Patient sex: M
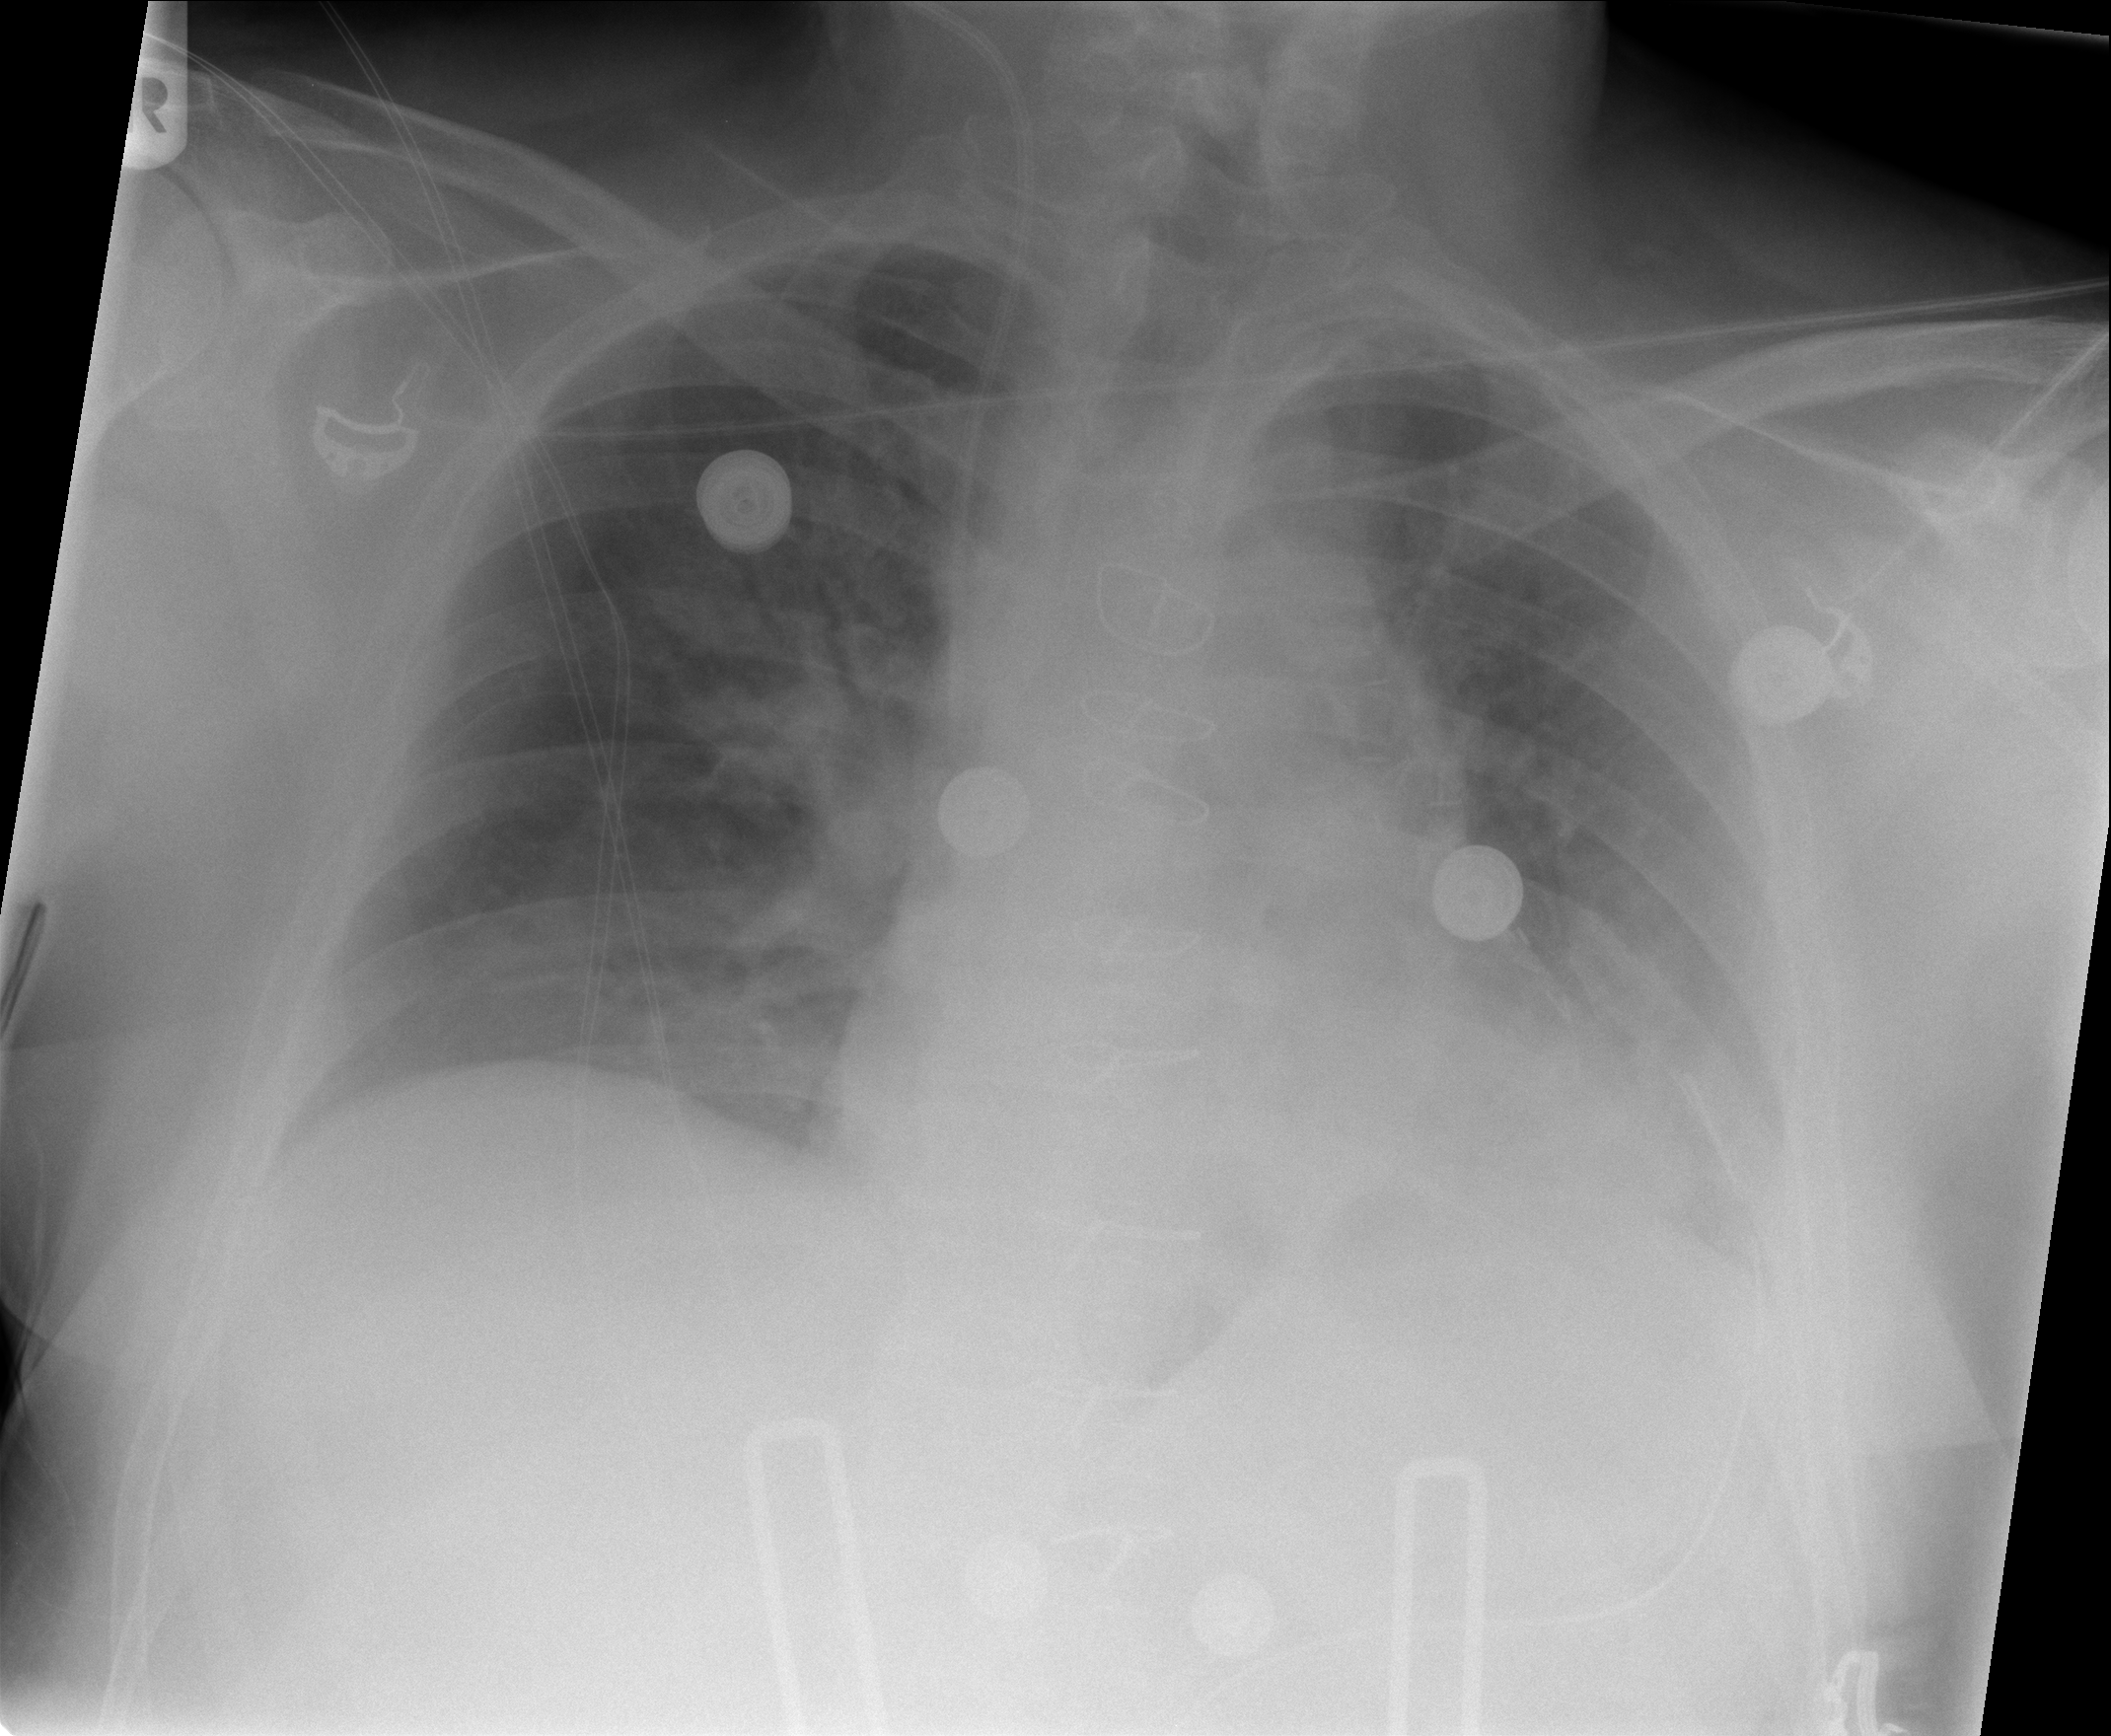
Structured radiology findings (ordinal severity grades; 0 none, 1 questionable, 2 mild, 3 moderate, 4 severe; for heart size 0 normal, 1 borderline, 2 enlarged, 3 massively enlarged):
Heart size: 1
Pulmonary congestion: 3
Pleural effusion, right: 0
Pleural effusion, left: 2
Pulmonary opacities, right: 0
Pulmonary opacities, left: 0
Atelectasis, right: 2
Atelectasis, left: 3